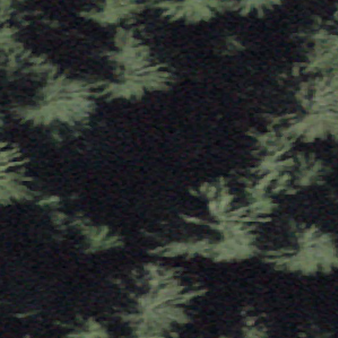
Label: other